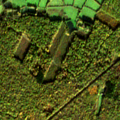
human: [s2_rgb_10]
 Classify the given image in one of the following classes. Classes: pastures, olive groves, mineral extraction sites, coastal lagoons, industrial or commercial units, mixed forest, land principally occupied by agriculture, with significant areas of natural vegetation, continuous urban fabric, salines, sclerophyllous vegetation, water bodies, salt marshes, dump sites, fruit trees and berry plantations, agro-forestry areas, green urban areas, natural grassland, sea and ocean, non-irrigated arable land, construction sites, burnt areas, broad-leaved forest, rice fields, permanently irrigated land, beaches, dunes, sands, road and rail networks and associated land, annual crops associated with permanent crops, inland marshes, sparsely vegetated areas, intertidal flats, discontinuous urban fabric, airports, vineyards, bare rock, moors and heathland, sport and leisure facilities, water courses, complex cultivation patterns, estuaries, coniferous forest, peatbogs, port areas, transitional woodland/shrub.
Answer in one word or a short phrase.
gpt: pastures, broad-leaved forest